Aerial crown-view tile of a tropical tree (Barro Colorado Island, Panama), acquired 20250512:
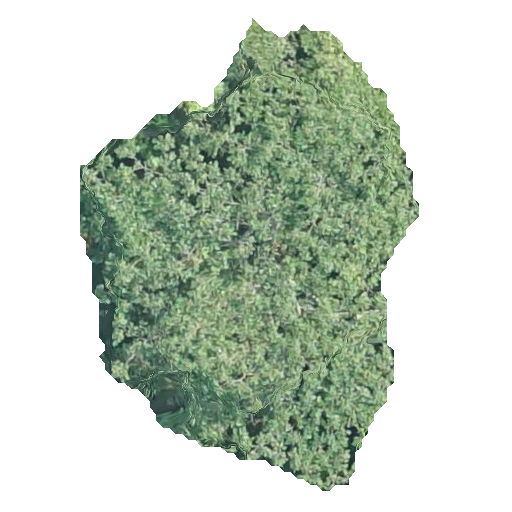
Species: Ochroma pyramidale
GBIF accepted scientific name: Ochroma pyramidale
Crown area: 158.156 m²